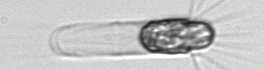
Label: Corethron_hystrix